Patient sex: M
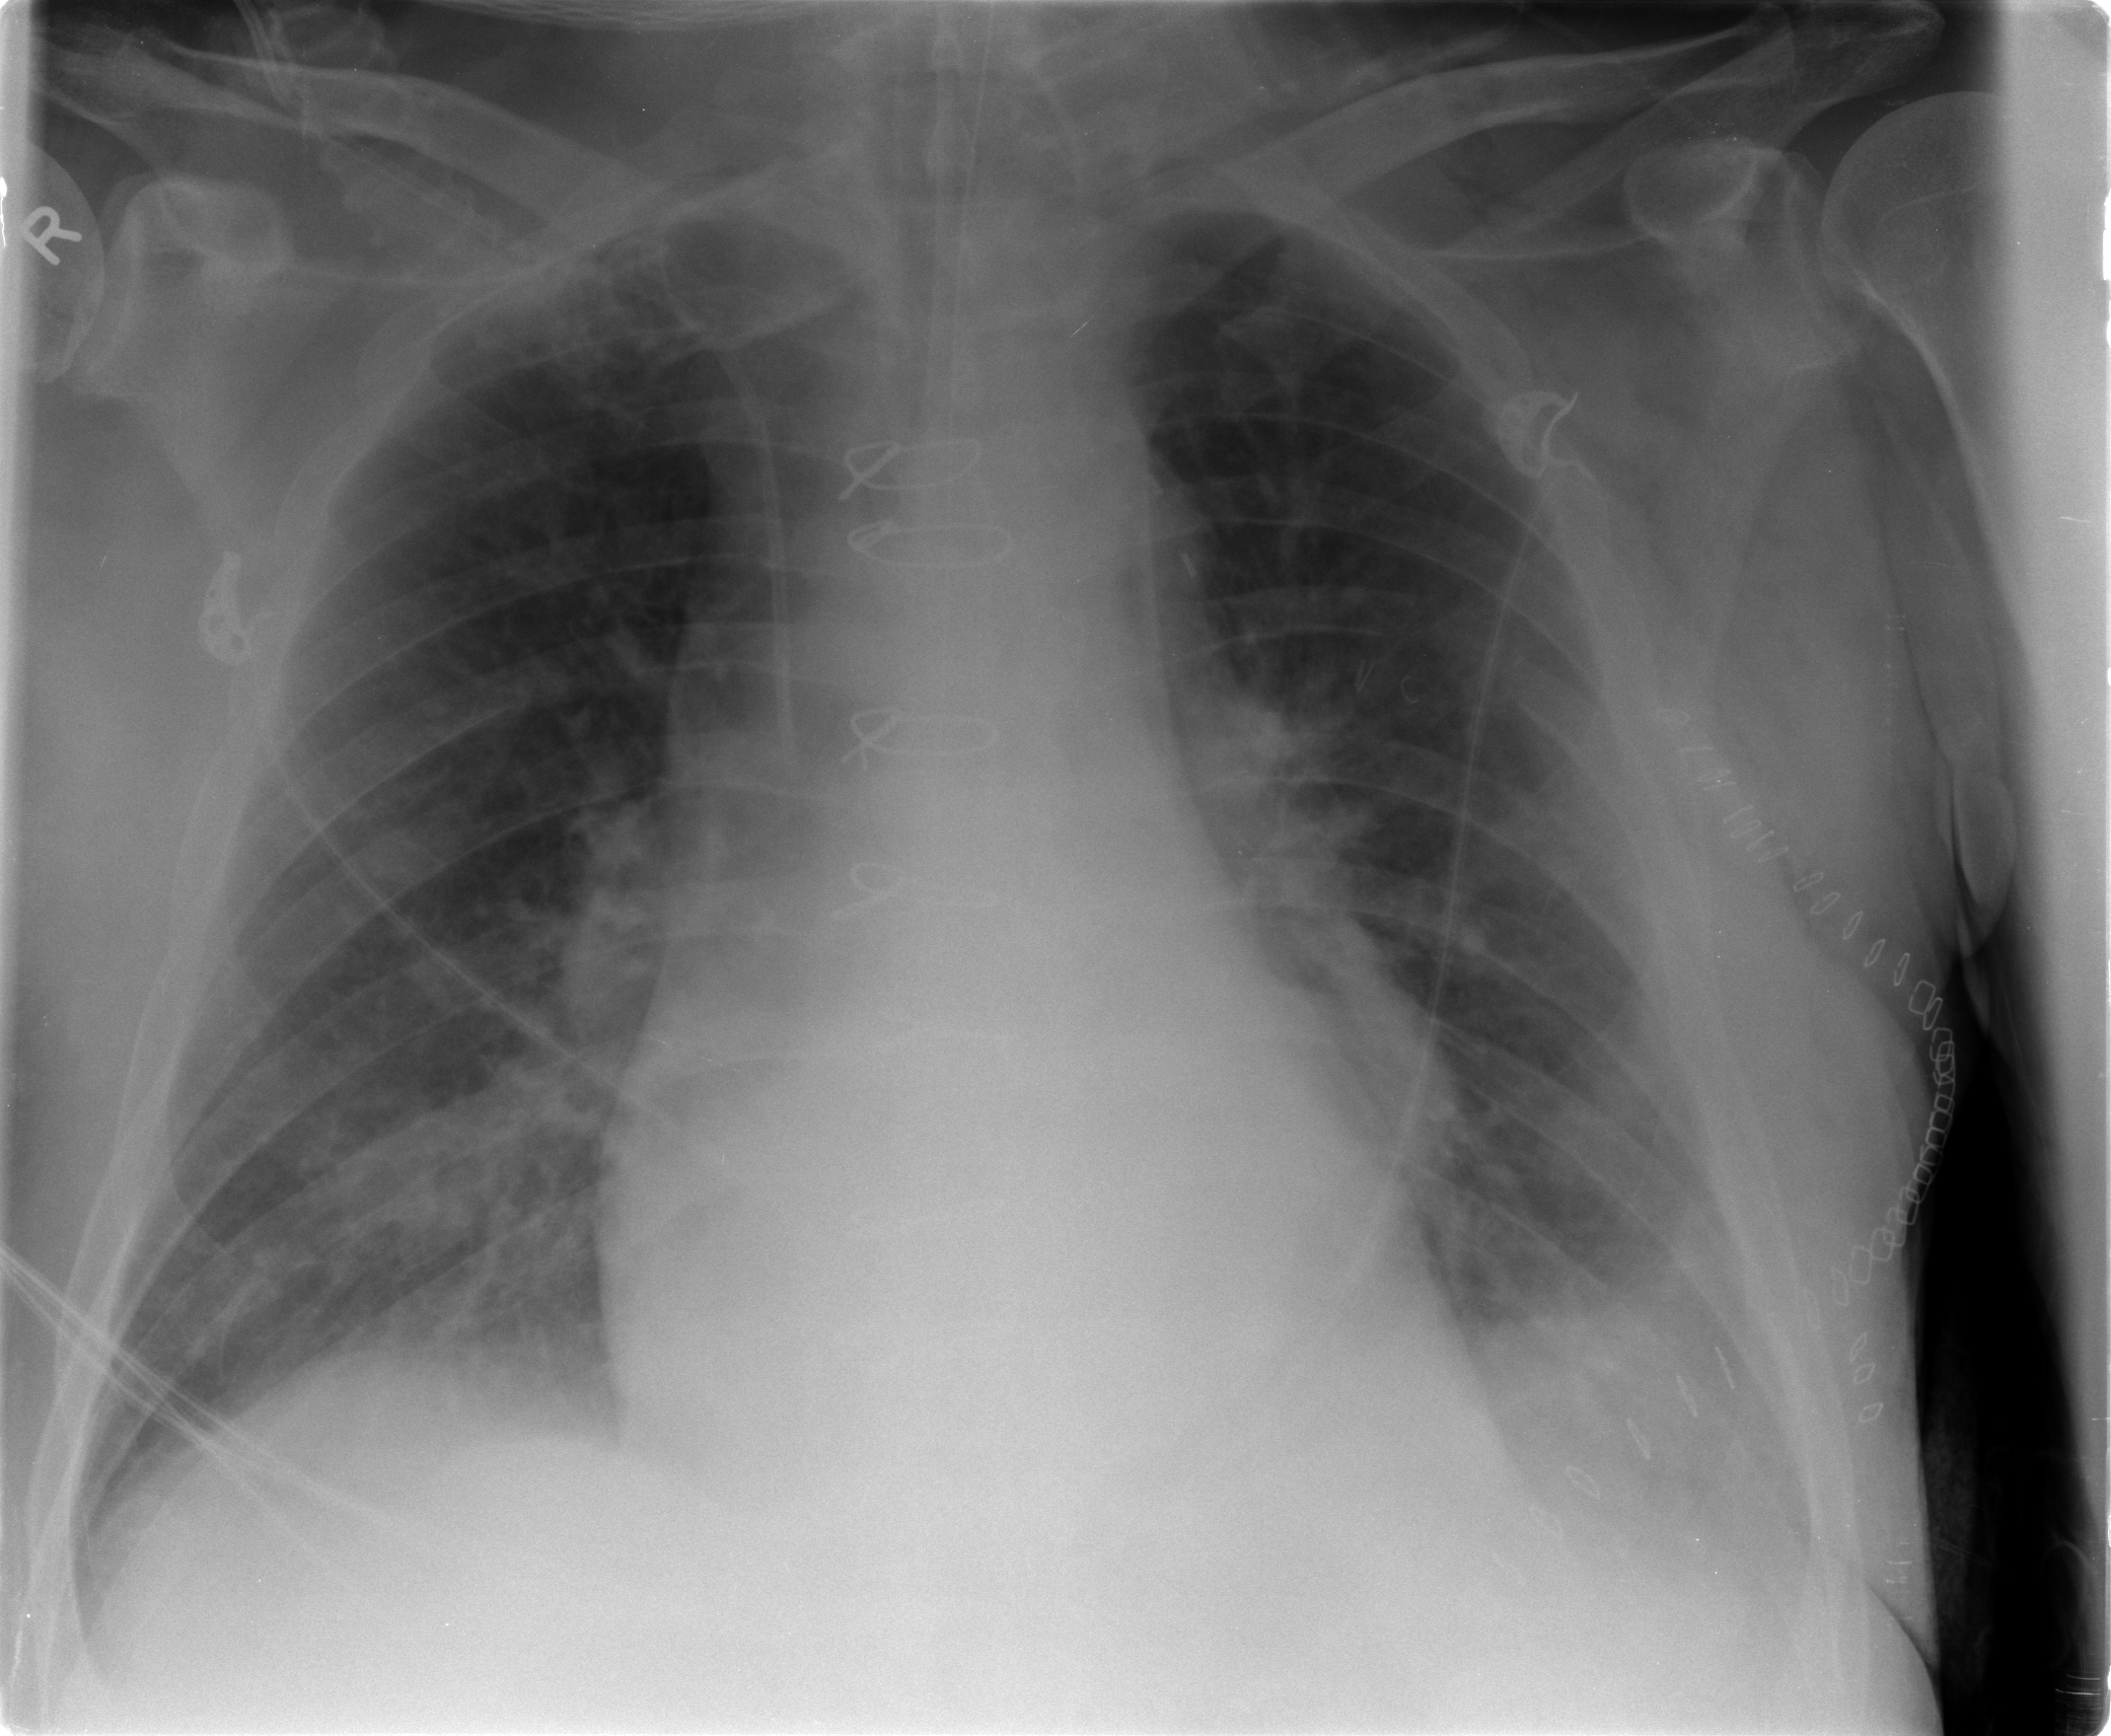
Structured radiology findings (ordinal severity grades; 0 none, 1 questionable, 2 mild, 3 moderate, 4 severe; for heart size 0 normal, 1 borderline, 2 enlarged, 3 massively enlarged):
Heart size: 1
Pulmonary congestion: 0
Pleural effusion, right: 0
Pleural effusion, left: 2
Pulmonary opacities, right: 1
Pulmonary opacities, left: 0
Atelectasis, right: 2
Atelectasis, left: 2